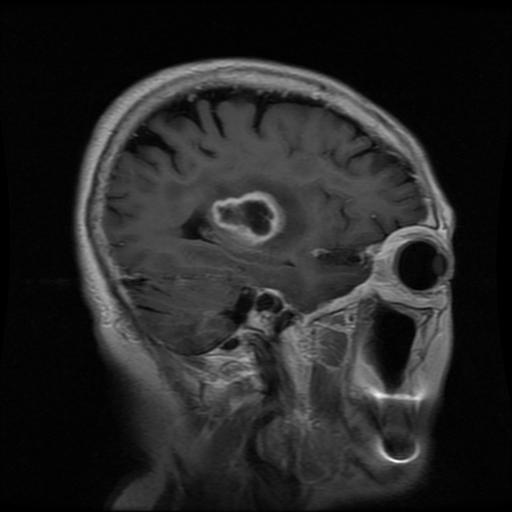
Label: glioma